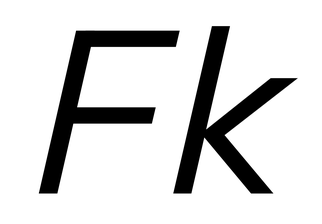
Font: InstrumentSans-Italic_Italic